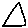
Label: triangle